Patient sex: M
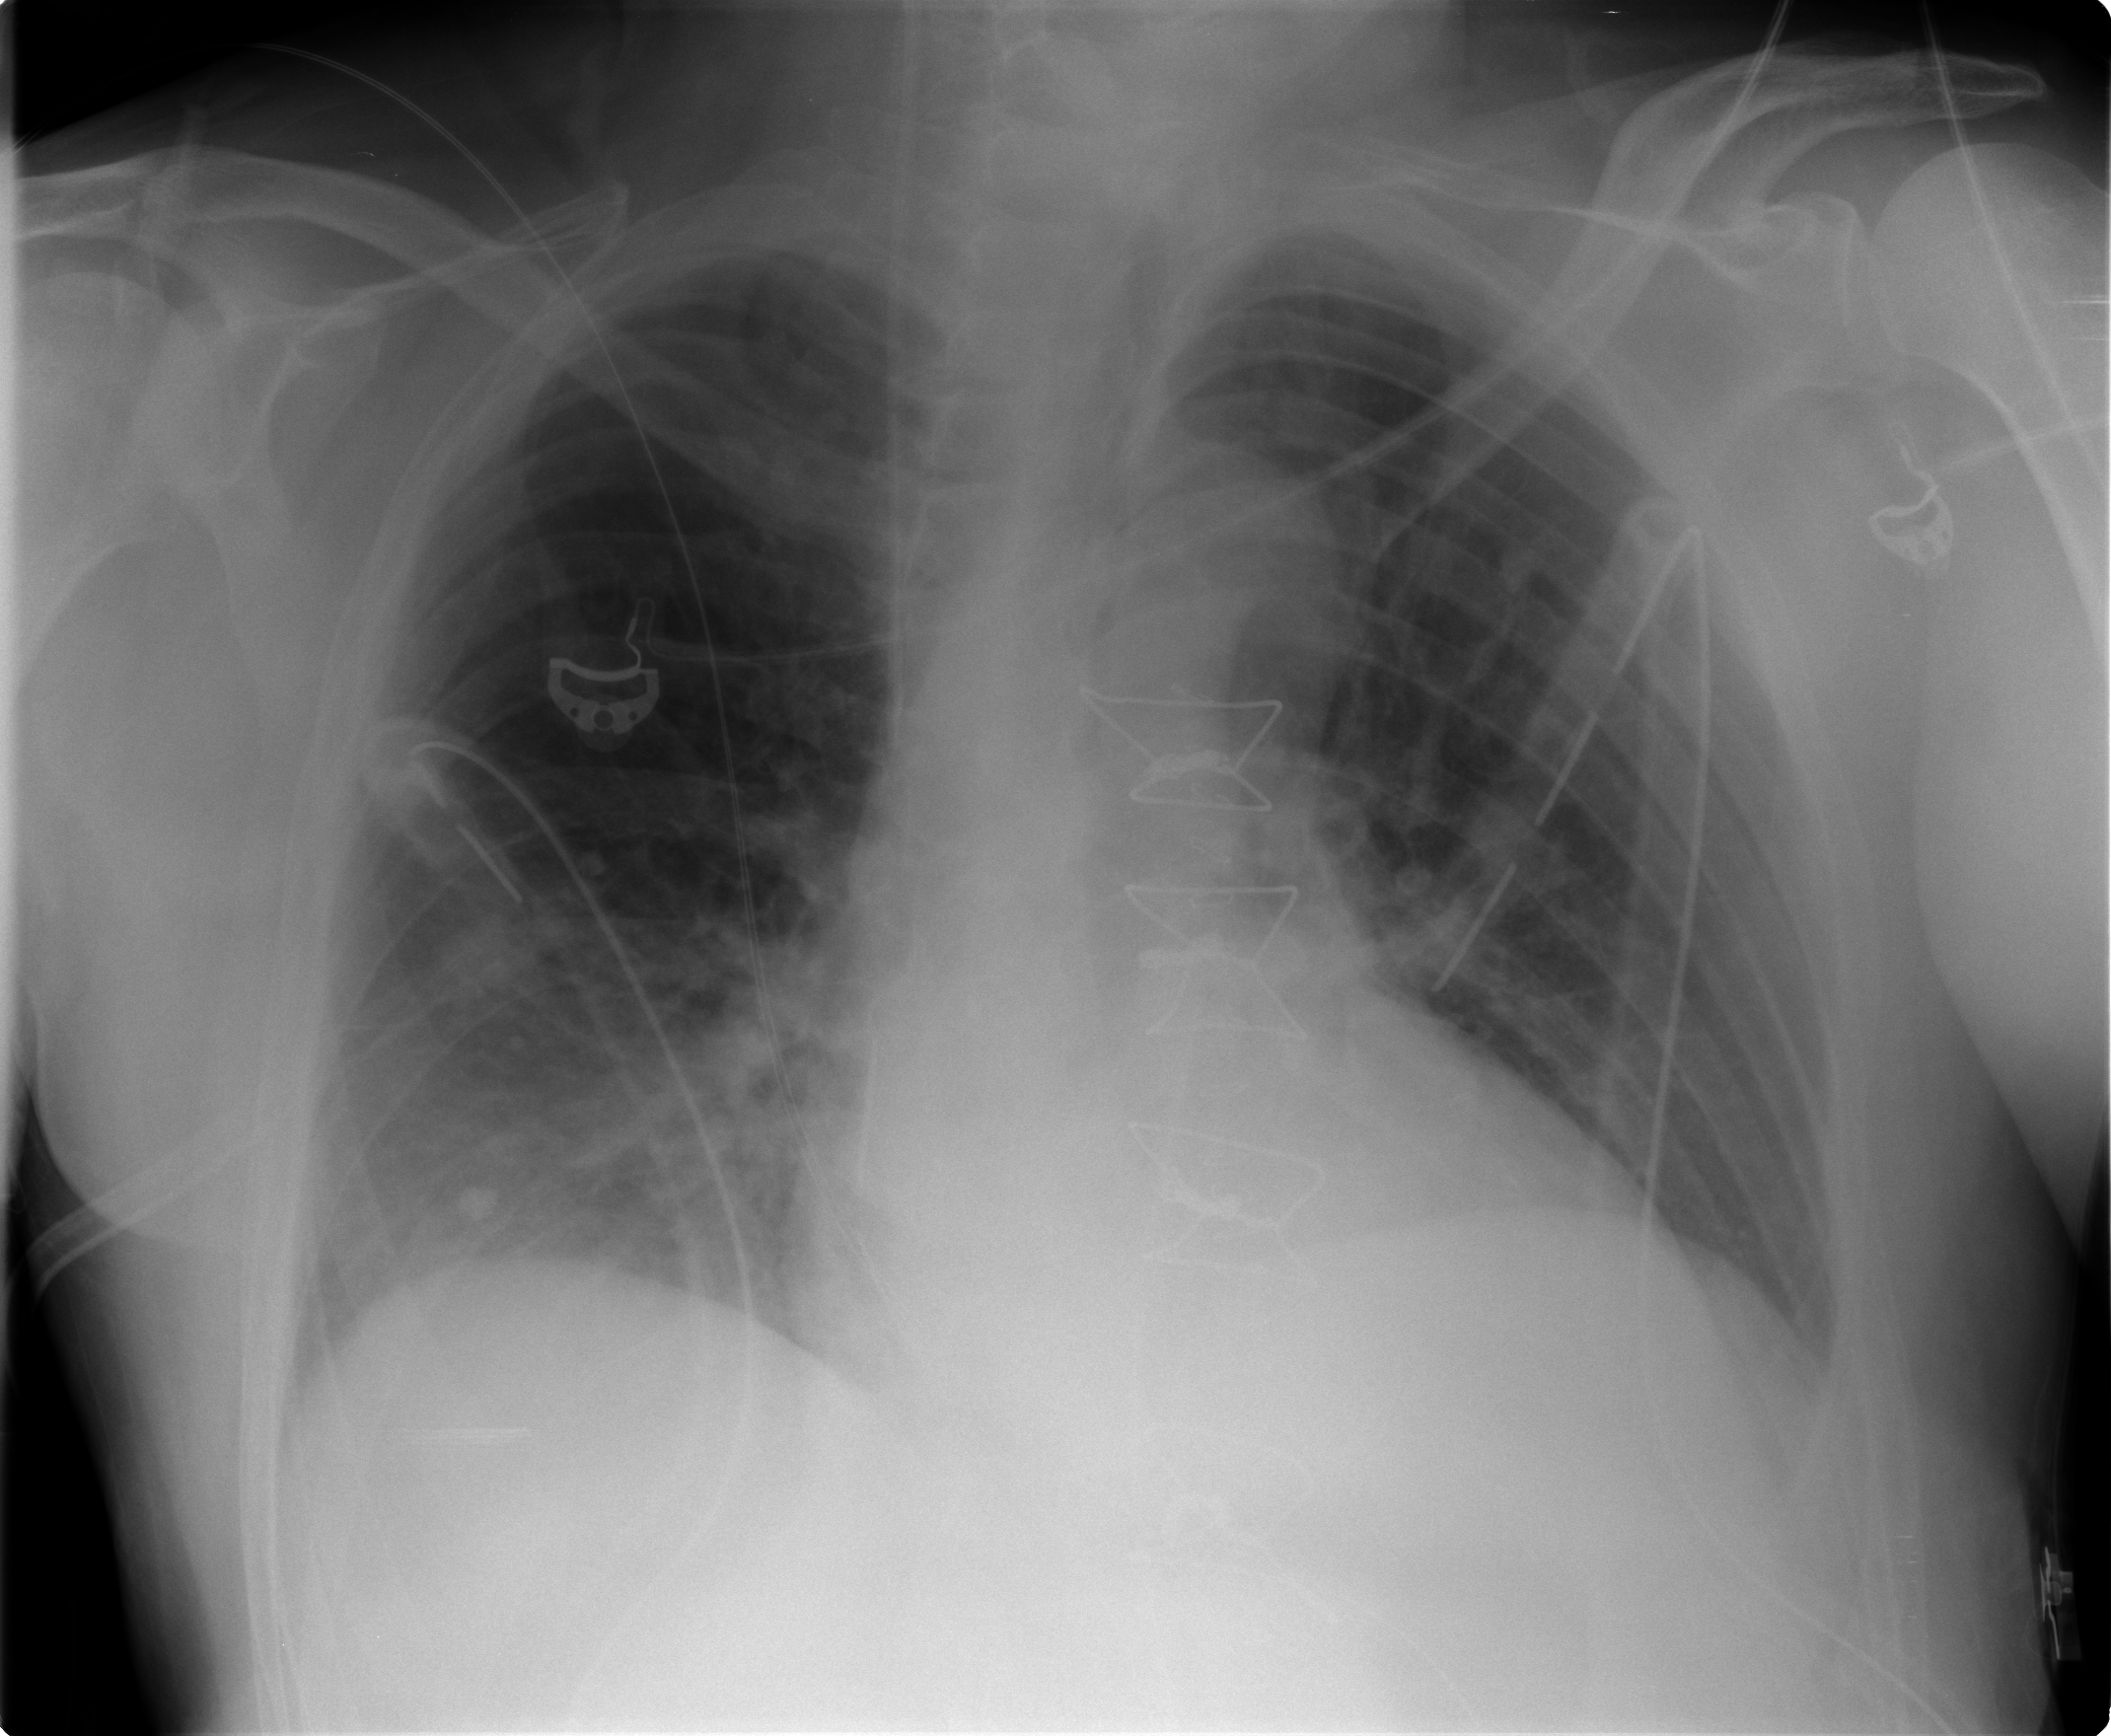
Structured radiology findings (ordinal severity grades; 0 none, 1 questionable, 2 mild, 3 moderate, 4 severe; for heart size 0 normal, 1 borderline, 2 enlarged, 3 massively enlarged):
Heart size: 2
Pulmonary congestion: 3
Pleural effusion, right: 0
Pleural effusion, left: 2
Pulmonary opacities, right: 2
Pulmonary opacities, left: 0
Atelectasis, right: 2
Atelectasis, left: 2